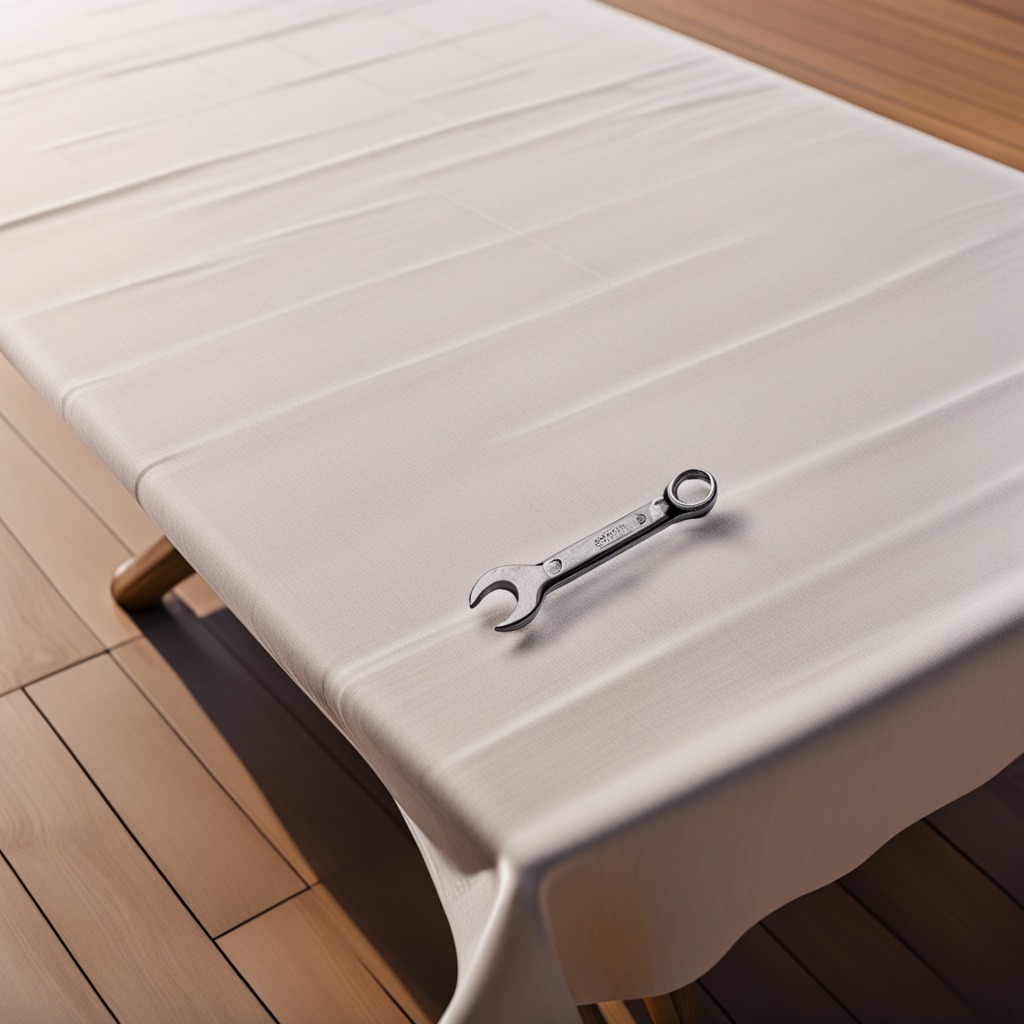
A wrench is lying on the wooden table in the outdoor workshop.